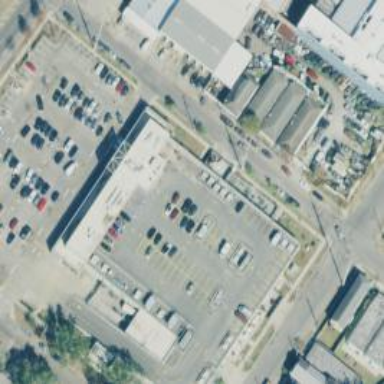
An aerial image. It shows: Supermarket.